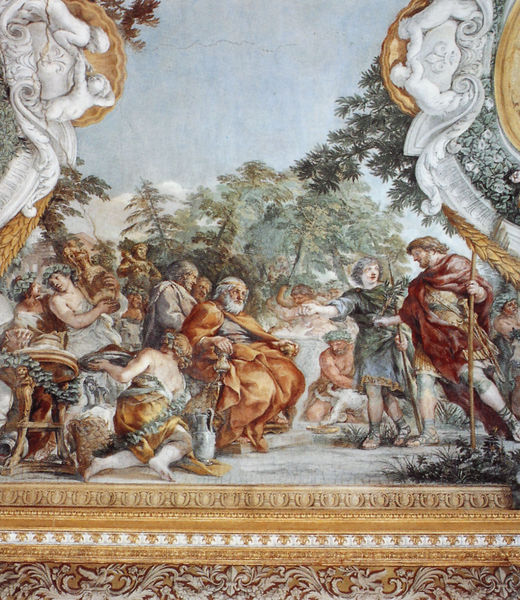
Titel: Galerie, Deckenfresko
Künstler: Pietro da Cortona
Standort: Rom, Palazzo Pamphili (EU - I - Latium)
Schlagwörter: baum, blau, gemälde, gott, himmel, mann, weiß, bäume, grün, menschen, sitzen, ausschnitt, braun, männer, orange, tisch, rot, fest, malerei, teppich, alt, bart, feier, barock, rahmen, bild, kirche, gewand, gold, decke, rokoko, wald, stock, amphore, engel, krug, vase, italien, alter mann, stab, könig, wein, dekor, ornamente, stuck, raub, tanne, kranz, mythologie, efeu, statuen, sklave, antik, bacchus, krieger, fresken, griechenland, hain, audienz, kränze, speer, deckengemälde, fresko, lilien, putten, putti, eierstab, verzierungen, schatz, bund, got, organge, gottvater, tiepolo, deckenfresko, asam, puti, kriger, stukkatur, 1700, +rom